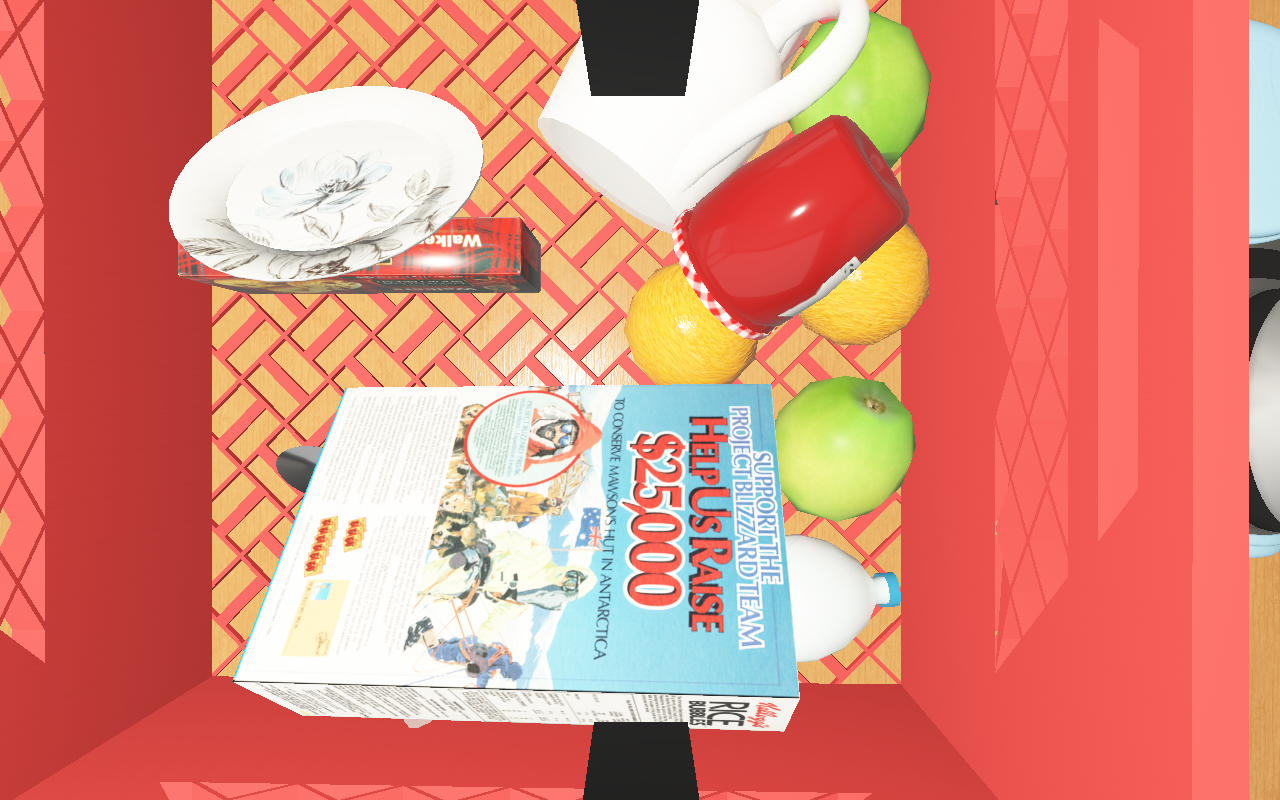
Objects in the scene:
carafe
water bottle
apple
orange
wineglass
cereal box
cereal box